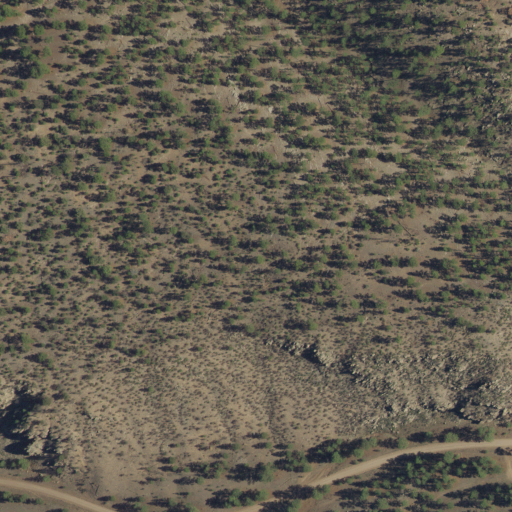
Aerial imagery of valley in New Mexico named Moraga Canyon containing evergreen forest and shrub